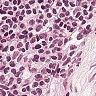
Metastatic tissue present: no